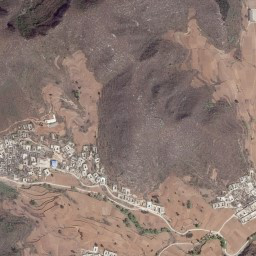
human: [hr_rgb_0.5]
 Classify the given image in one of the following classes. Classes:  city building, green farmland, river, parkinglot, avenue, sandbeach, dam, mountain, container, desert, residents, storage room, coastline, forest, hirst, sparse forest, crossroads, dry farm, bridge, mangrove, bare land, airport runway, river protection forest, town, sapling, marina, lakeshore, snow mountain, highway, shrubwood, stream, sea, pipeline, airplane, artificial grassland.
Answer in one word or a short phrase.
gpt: mountain